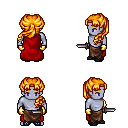
a pixel art fantasy rpg character, male body template, dark elf, purple skin, red cape, robe skirt, light blonde princess hairstyle, gold gloves, ghillies, dagger, four views (front, back, left, right), 2x2 character sprite sheet, small pixel art, hard edges, no anti-aliasing